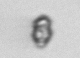
Label: Heterocapsa_rotundata